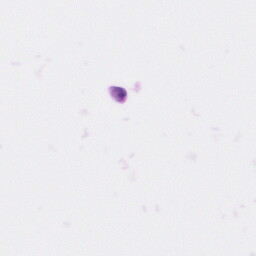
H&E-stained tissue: Pancreatic